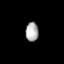
Tissue: lung
Cell type: Fibroblasts
Senescence score: 0.5498
Nuclear area (px): 238
Mean DAPI intensity: 173.87